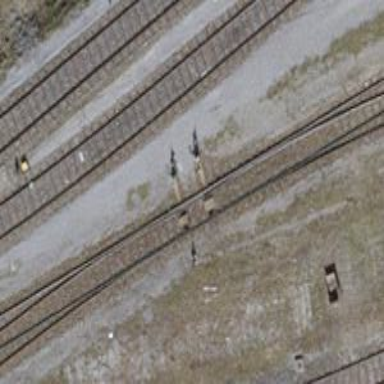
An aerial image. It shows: Railway yard with electrified contact lines.